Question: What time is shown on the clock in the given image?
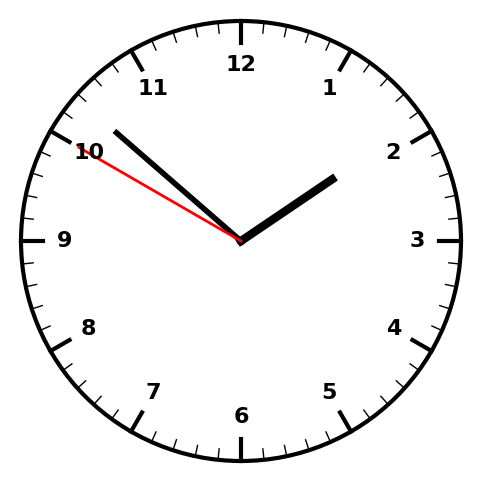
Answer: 01:51:50